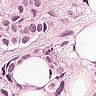
Metastatic tissue present: yes